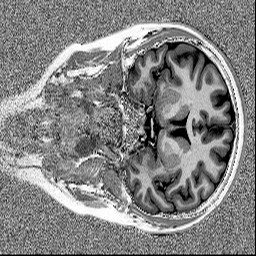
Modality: MP2RAGE
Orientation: coronal
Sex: female